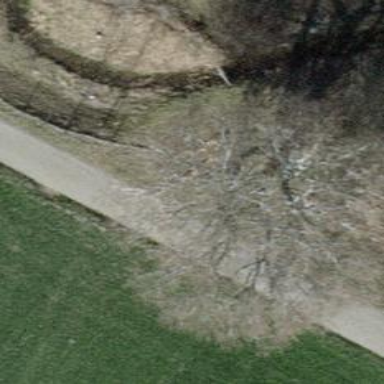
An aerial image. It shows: Blue bench.